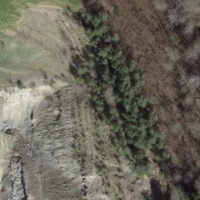
EUNIS habitat code: 52
Species observed at this site:
Podarcis muralis